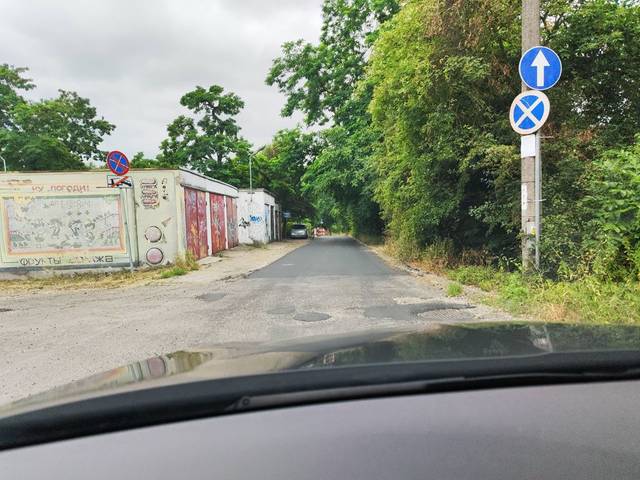
Region: Germany
Coordinates: 53.409, 14.524